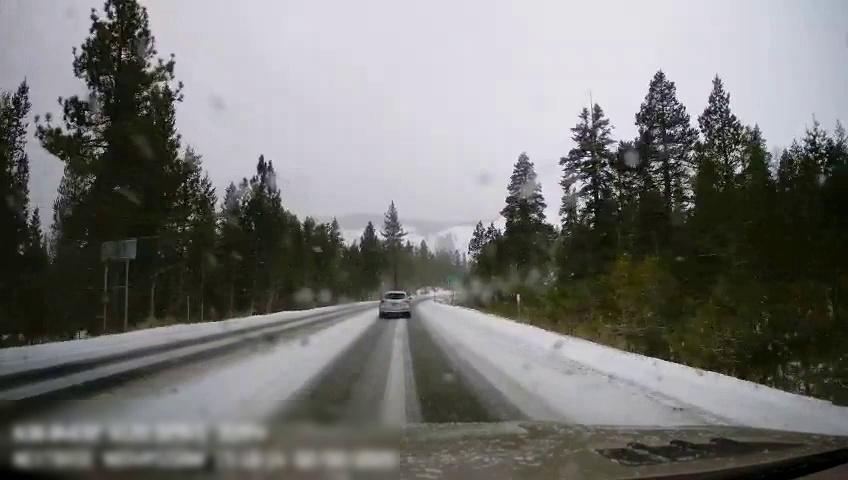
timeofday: Day
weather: Snowy
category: Drivable Space
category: Vehicles | SUV
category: Lanes | Opposite Lane
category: Traffic | Signs